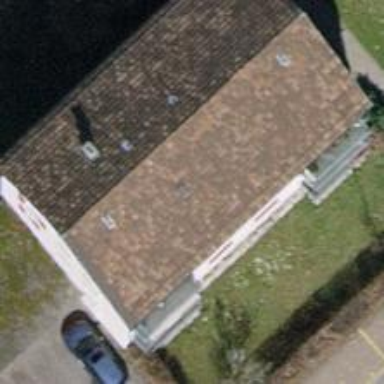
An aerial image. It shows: Building with tile roof.